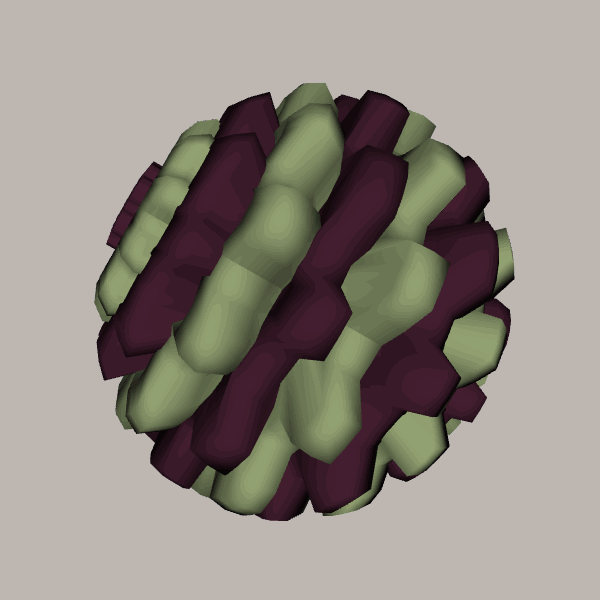
Background: light